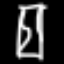
Label: hourglass